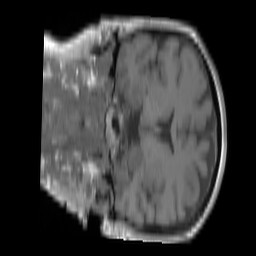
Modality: T1w
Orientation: coronal
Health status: ill
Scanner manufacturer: siemens
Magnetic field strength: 3 T
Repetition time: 0.4 s
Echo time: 0.00246 s